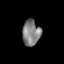
Tissue: skin
Cell type: Epithelial cells
Senescence score: 0.8609
Nuclear area (px): 449
Mean DAPI intensity: 129.381